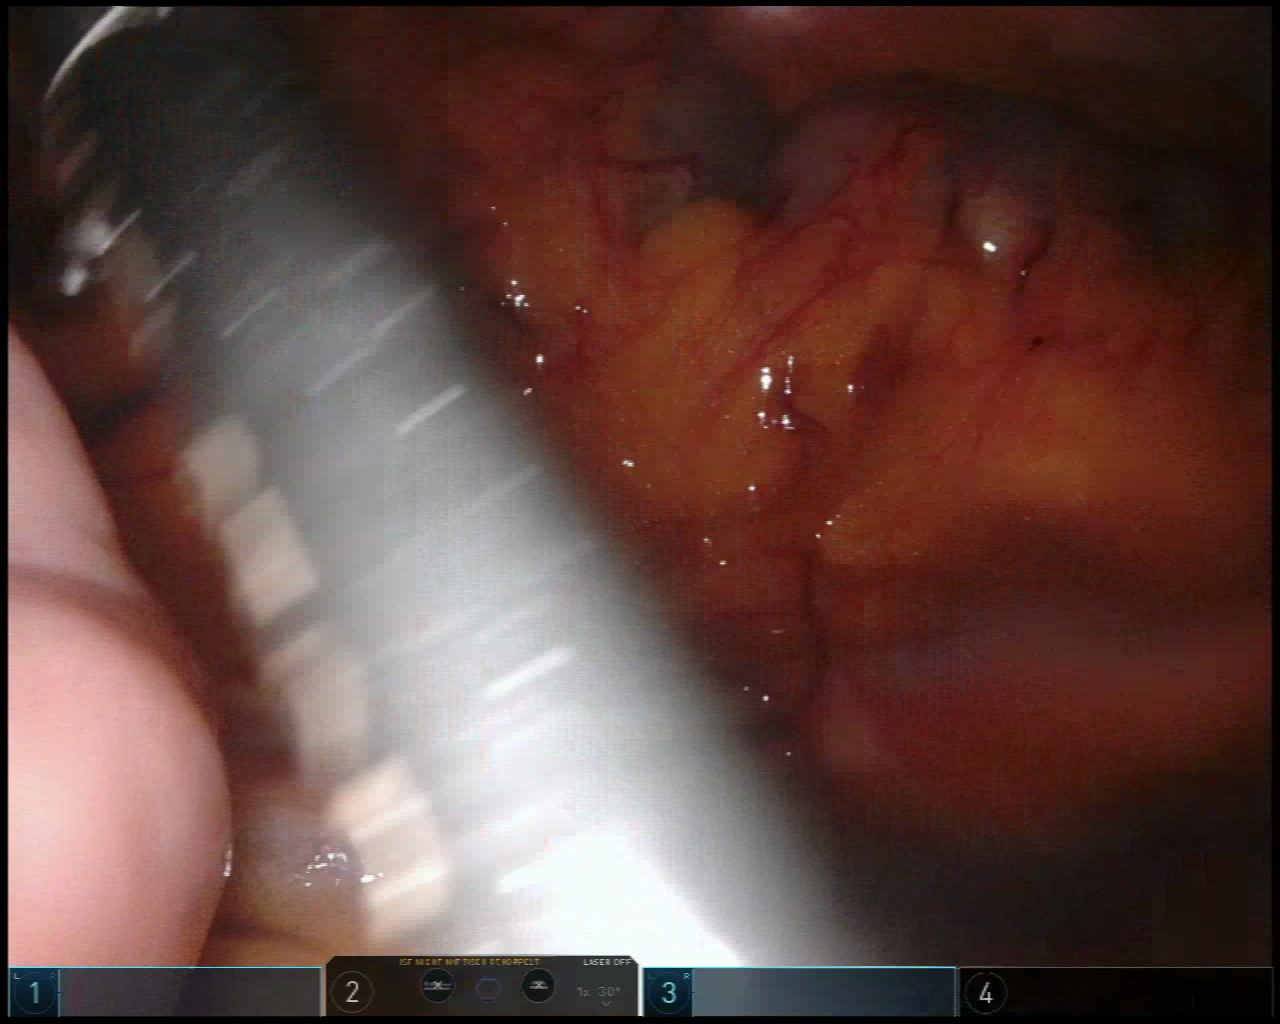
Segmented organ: colon
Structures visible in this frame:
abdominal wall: yes
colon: yes
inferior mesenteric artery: no
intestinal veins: yes
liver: no
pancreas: no
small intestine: yes
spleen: no
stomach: no
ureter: no
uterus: no
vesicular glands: no